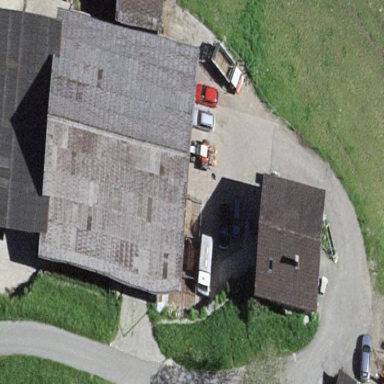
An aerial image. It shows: Farm with farmyard.